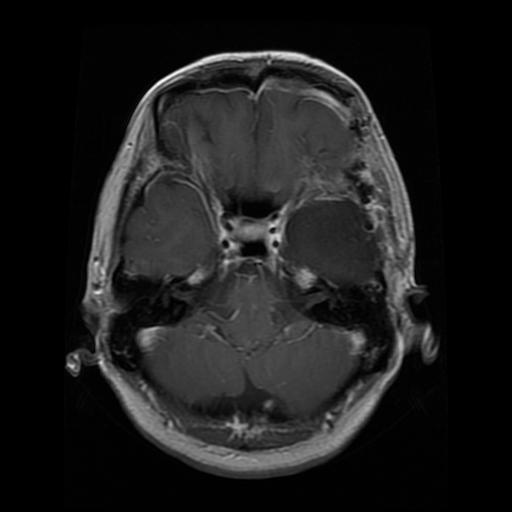
Label: glioma